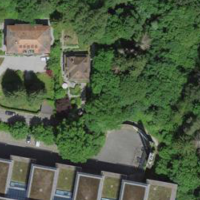
EUNIS habitat code: 53
Species observed at this site:
Moehringia trinervia
Zoropsis spinimana
Cornus sanguinea
Fagus sylvatica